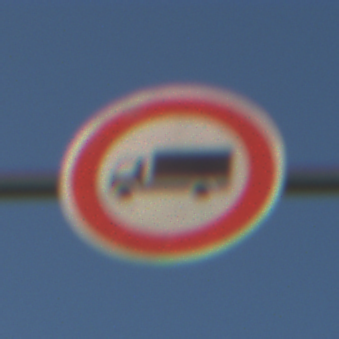
Verkehrszeichen: VerbotFuerKraftfahrzeugeUeberDreiKommaFuenfTonnen
Umgebung: Outdoor, Nature
Tageszeit: MorningAfternoon
Wetter: PartlyCloudy
Licht: Natural
Jahreszeit: NotSpecified
Kontrast: HighContrast